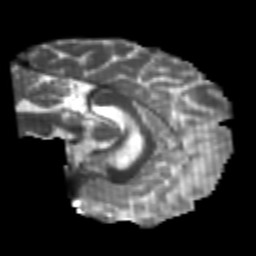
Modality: T2w
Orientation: sagittal
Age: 23
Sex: female
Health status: healthy
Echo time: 0.074 s